Field crop: maize
Growth stage: 2
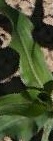
Species: maize